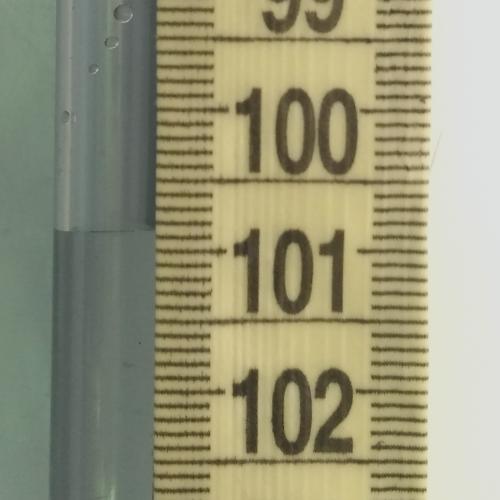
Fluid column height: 100.9 cm